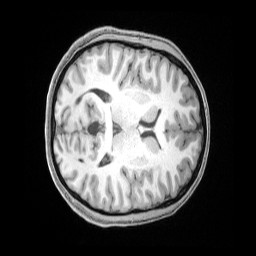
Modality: T1w
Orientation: axial
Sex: female
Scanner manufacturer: siemens
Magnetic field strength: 3 T
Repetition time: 2.4 s
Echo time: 0.00222 s